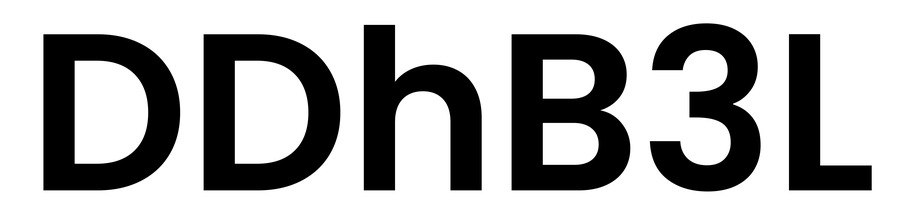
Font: Poppins-SemiBold